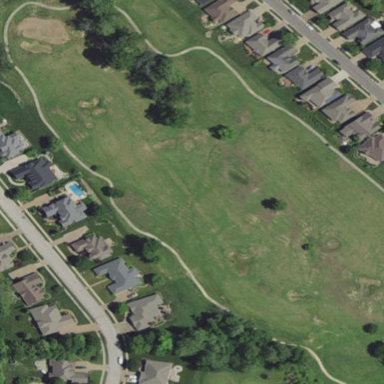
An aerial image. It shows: Rough grassy area used for golf.